Question: I wonder why BQ doesn't display expirationTime in UI:

- not displayed
For this case it's rather important to be aware when the table is going be self-removed.
Is there any chance this property info can be added to the web interface?
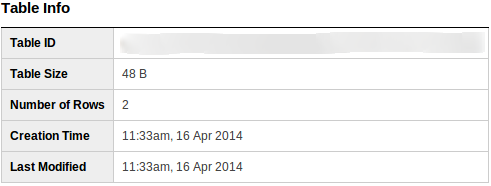
Answer: The web UI now includes the expiration time field as part of the table info.